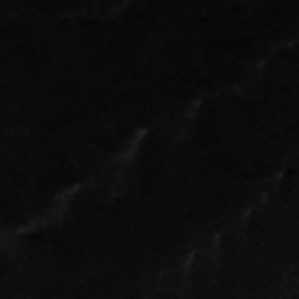
Label: frost